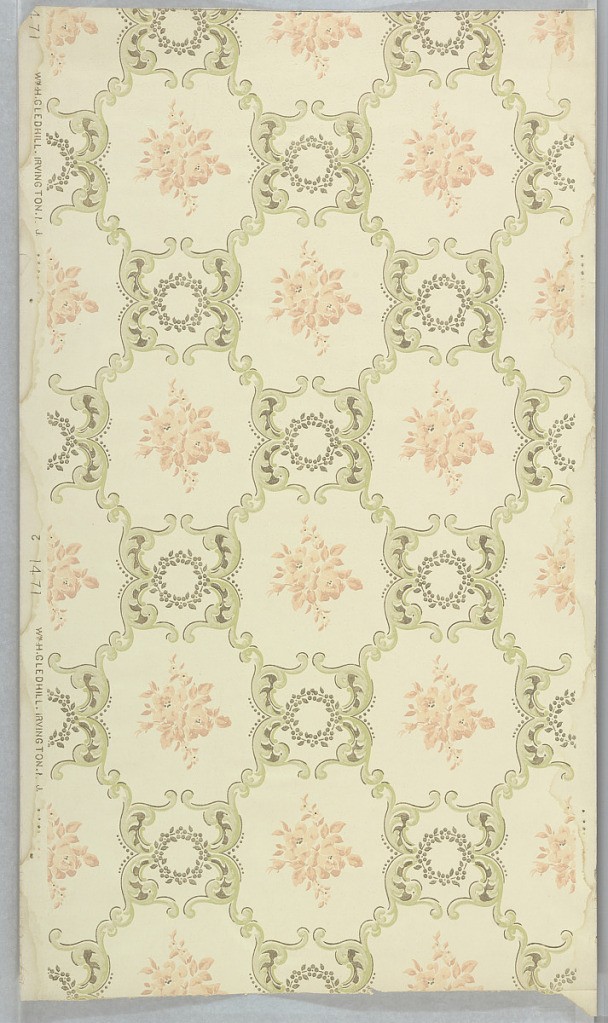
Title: Ceiling paper
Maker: William H. Gledhill
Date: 1905–1915
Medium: Machine-printed paper
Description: On light gray, scroll light green-gray treillage with gold highlights and wreaths containing pink floral clusters.